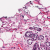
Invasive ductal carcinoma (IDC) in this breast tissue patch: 0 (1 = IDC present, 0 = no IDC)